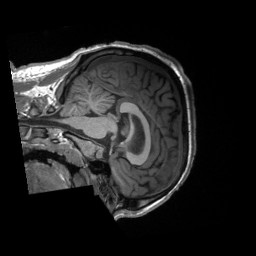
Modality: T1w
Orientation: sagittal
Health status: healthy
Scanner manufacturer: siemens
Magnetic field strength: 3 T
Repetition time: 2.3 s
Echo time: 0.00228 s